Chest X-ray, PA view. Patient: 45 years old, sex F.
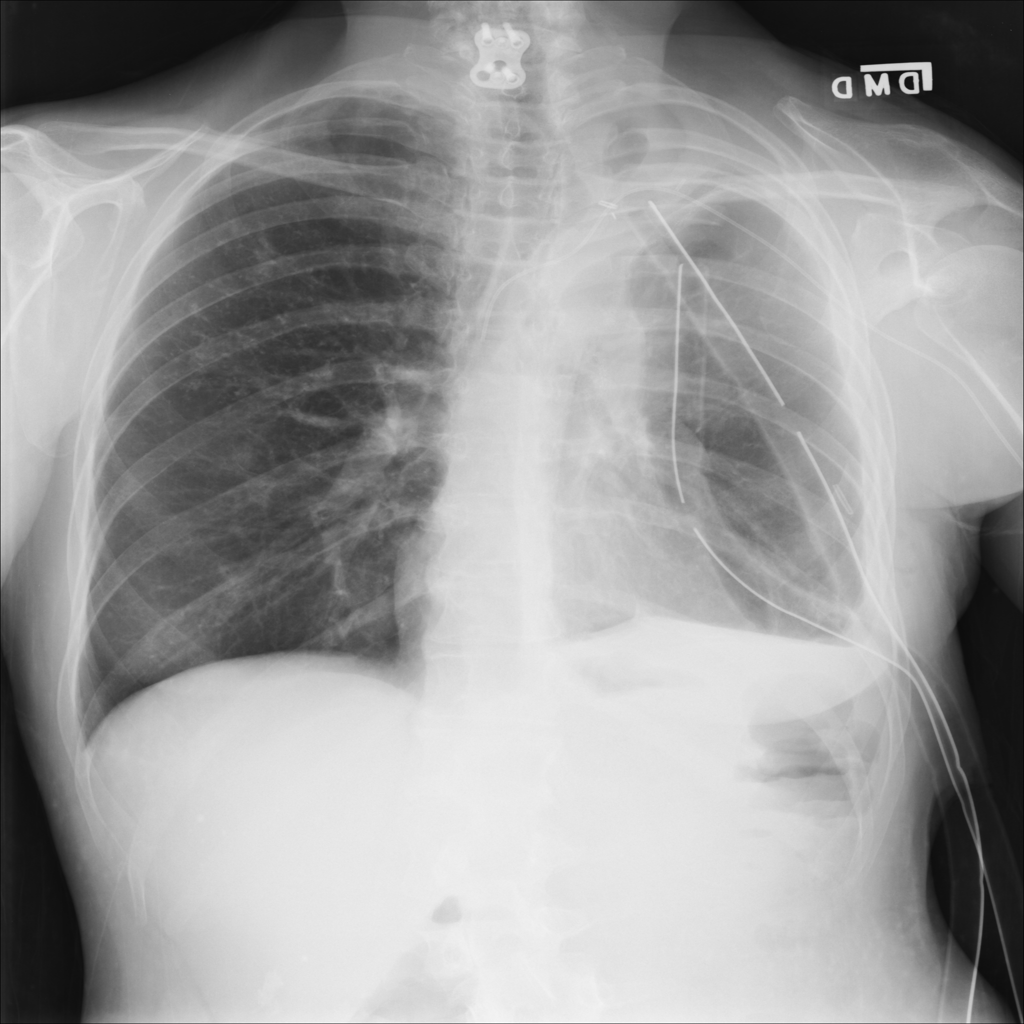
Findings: Pneumothorax